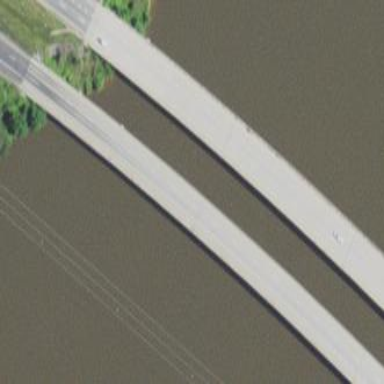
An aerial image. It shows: Man-made bridge.